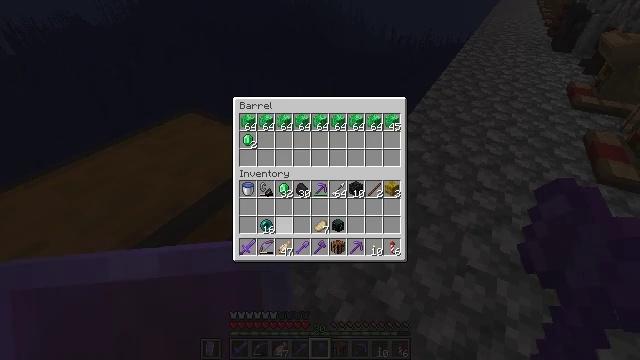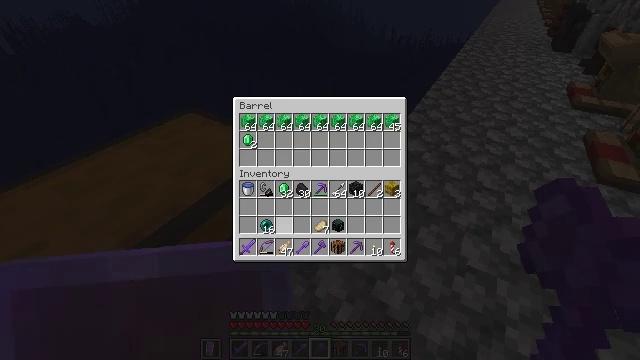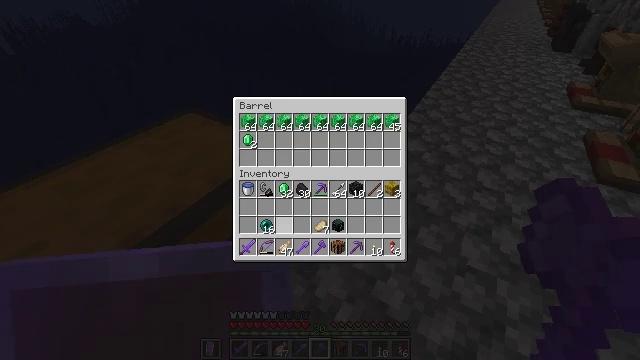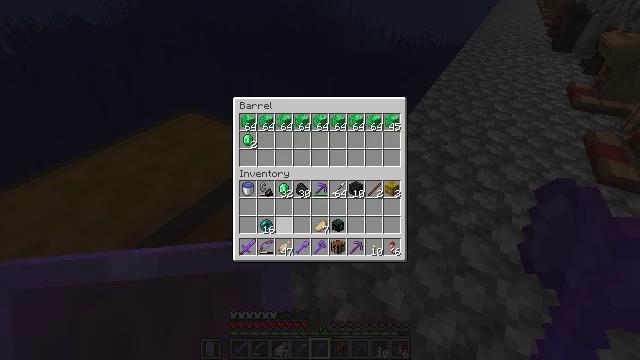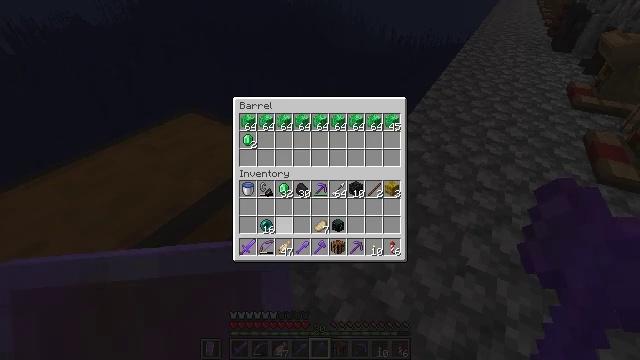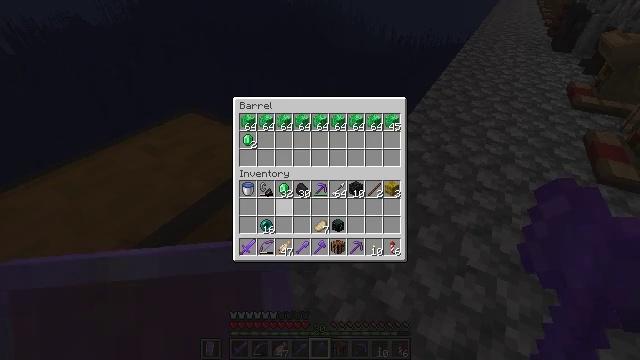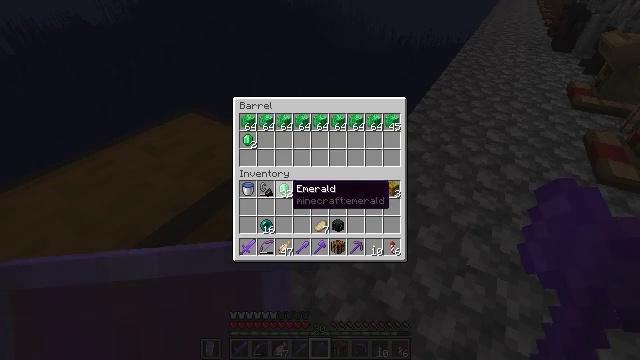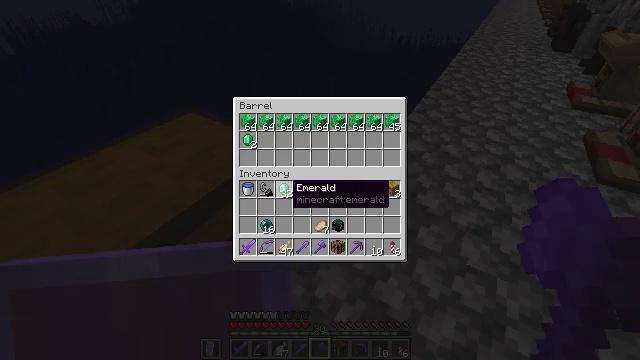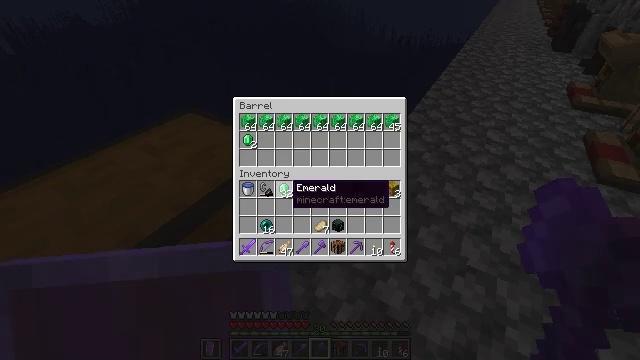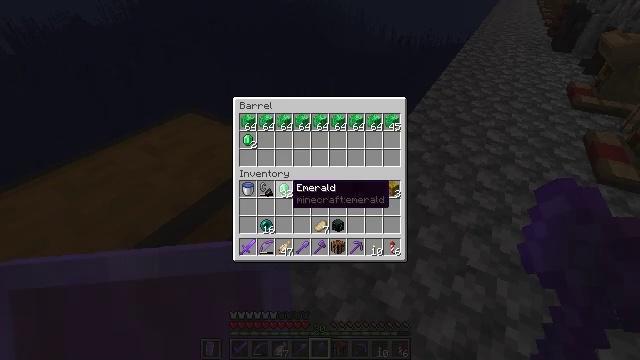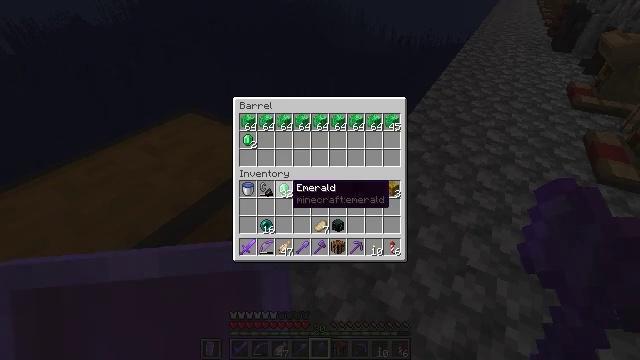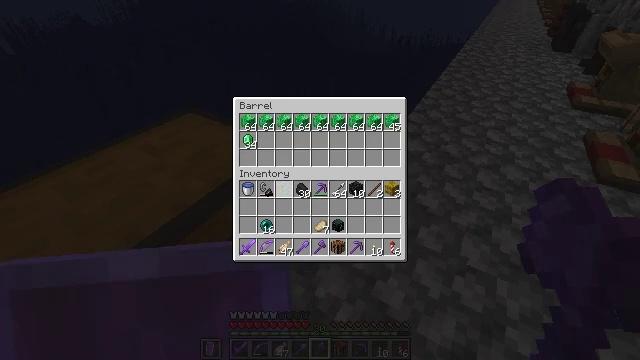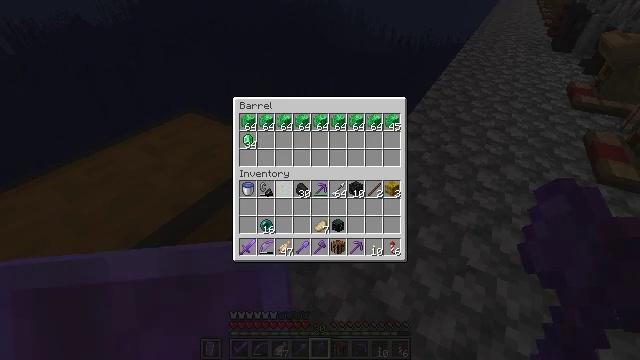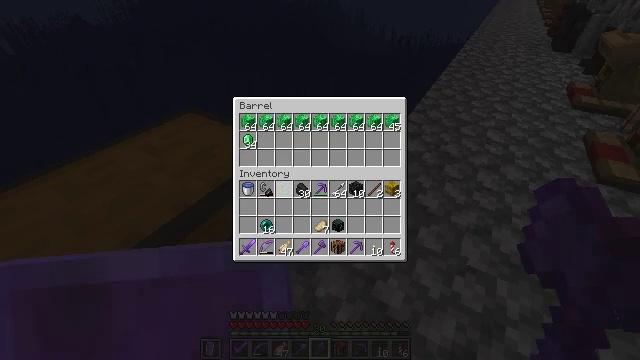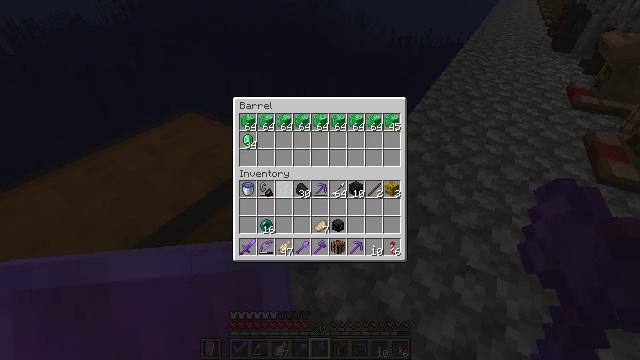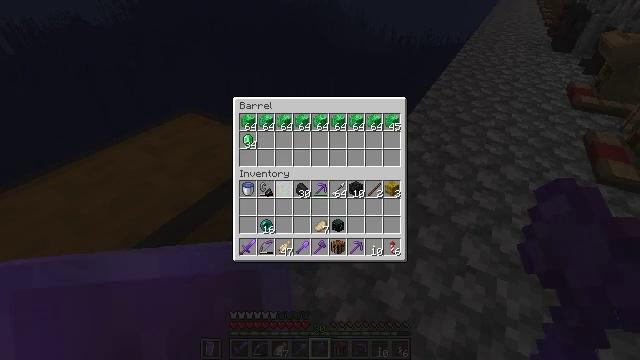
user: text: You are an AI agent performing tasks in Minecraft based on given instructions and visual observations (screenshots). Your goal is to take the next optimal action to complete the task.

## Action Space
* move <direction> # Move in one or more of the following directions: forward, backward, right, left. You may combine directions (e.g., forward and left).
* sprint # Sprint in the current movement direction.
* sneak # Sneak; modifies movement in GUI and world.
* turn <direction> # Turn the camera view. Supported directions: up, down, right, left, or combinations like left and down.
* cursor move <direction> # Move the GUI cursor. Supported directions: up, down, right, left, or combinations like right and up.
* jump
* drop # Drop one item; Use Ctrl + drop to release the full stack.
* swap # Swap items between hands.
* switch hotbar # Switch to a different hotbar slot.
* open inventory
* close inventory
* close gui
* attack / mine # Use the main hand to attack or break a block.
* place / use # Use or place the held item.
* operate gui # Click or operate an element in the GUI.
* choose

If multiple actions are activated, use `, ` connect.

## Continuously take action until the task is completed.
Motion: motion action
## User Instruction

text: Gather the sticky piston from a redstone contraption.
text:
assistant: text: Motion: sneak
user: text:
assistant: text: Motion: sneak
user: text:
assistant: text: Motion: sneak
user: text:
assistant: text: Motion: sneak, turn up
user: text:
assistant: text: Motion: sneak, turn up
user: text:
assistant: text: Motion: sneak, turn up
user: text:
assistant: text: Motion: sneak
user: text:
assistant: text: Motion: sneak
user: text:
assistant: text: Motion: sneak
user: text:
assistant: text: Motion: sneak
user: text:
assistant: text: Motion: sneak, attack / mine
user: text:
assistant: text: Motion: sneak, attack / mine
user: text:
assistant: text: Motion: sneak, attack / mine
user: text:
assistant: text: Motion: sneak
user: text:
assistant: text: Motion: sneak
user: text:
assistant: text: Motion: sneak
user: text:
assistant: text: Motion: no_op
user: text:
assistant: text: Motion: no_op
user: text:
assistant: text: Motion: no_op
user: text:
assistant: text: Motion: no_op
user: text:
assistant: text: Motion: no_op
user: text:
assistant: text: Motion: no_op
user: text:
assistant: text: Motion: turn left and up
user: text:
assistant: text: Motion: turn left and up
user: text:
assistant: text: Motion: turn left and up
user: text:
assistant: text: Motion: move forward, turn left and up
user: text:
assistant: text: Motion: move forward, turn left and up
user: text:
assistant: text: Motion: move forward, turn left
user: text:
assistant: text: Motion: move forward, turn left
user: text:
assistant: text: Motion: move forward, turn left